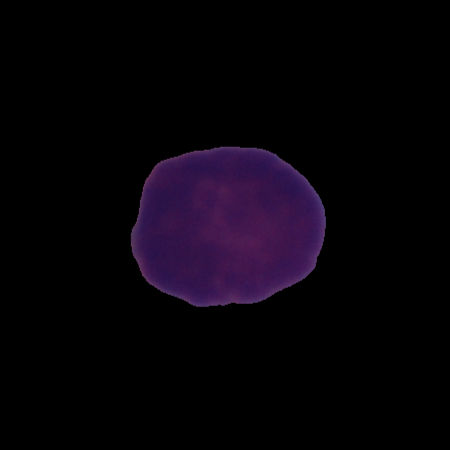
Label: cancer